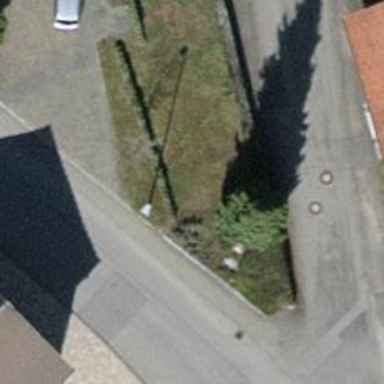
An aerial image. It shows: Historic wayside cross.